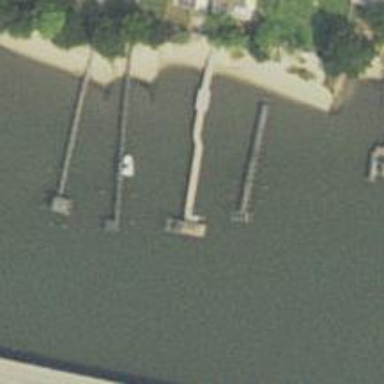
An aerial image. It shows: Man-made pier.